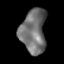
Tissue: lung
Cell type: Myeloid cells
Senescence score: 0.2287
Nuclear area (px): 1087
Mean DAPI intensity: 114.137